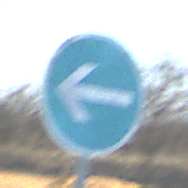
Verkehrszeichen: VorgeschriebeneFahrtrichtungHierLinks
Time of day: MorningAfternoon
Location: Outdoor (Nature)
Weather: PartlyCloudy
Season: NotSpecified
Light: Natural